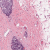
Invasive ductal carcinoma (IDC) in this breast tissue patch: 0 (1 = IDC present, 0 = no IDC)